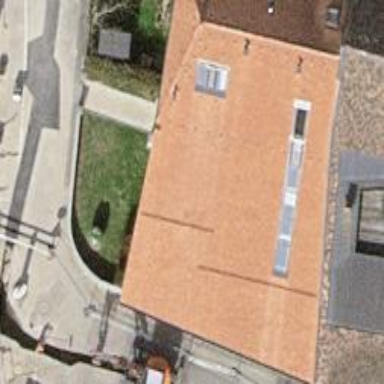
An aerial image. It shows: Restaurant.